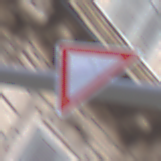
Verkehrszeichen: VorfahrtGewaehren
Umgebung: Outdoor, Urban
Tageszeit: SunriseSunset
Wetter: PartlyCloudy
Licht: Natural
Jahreszeit: NotSpecified
Kontrast: LowContrast